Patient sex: M
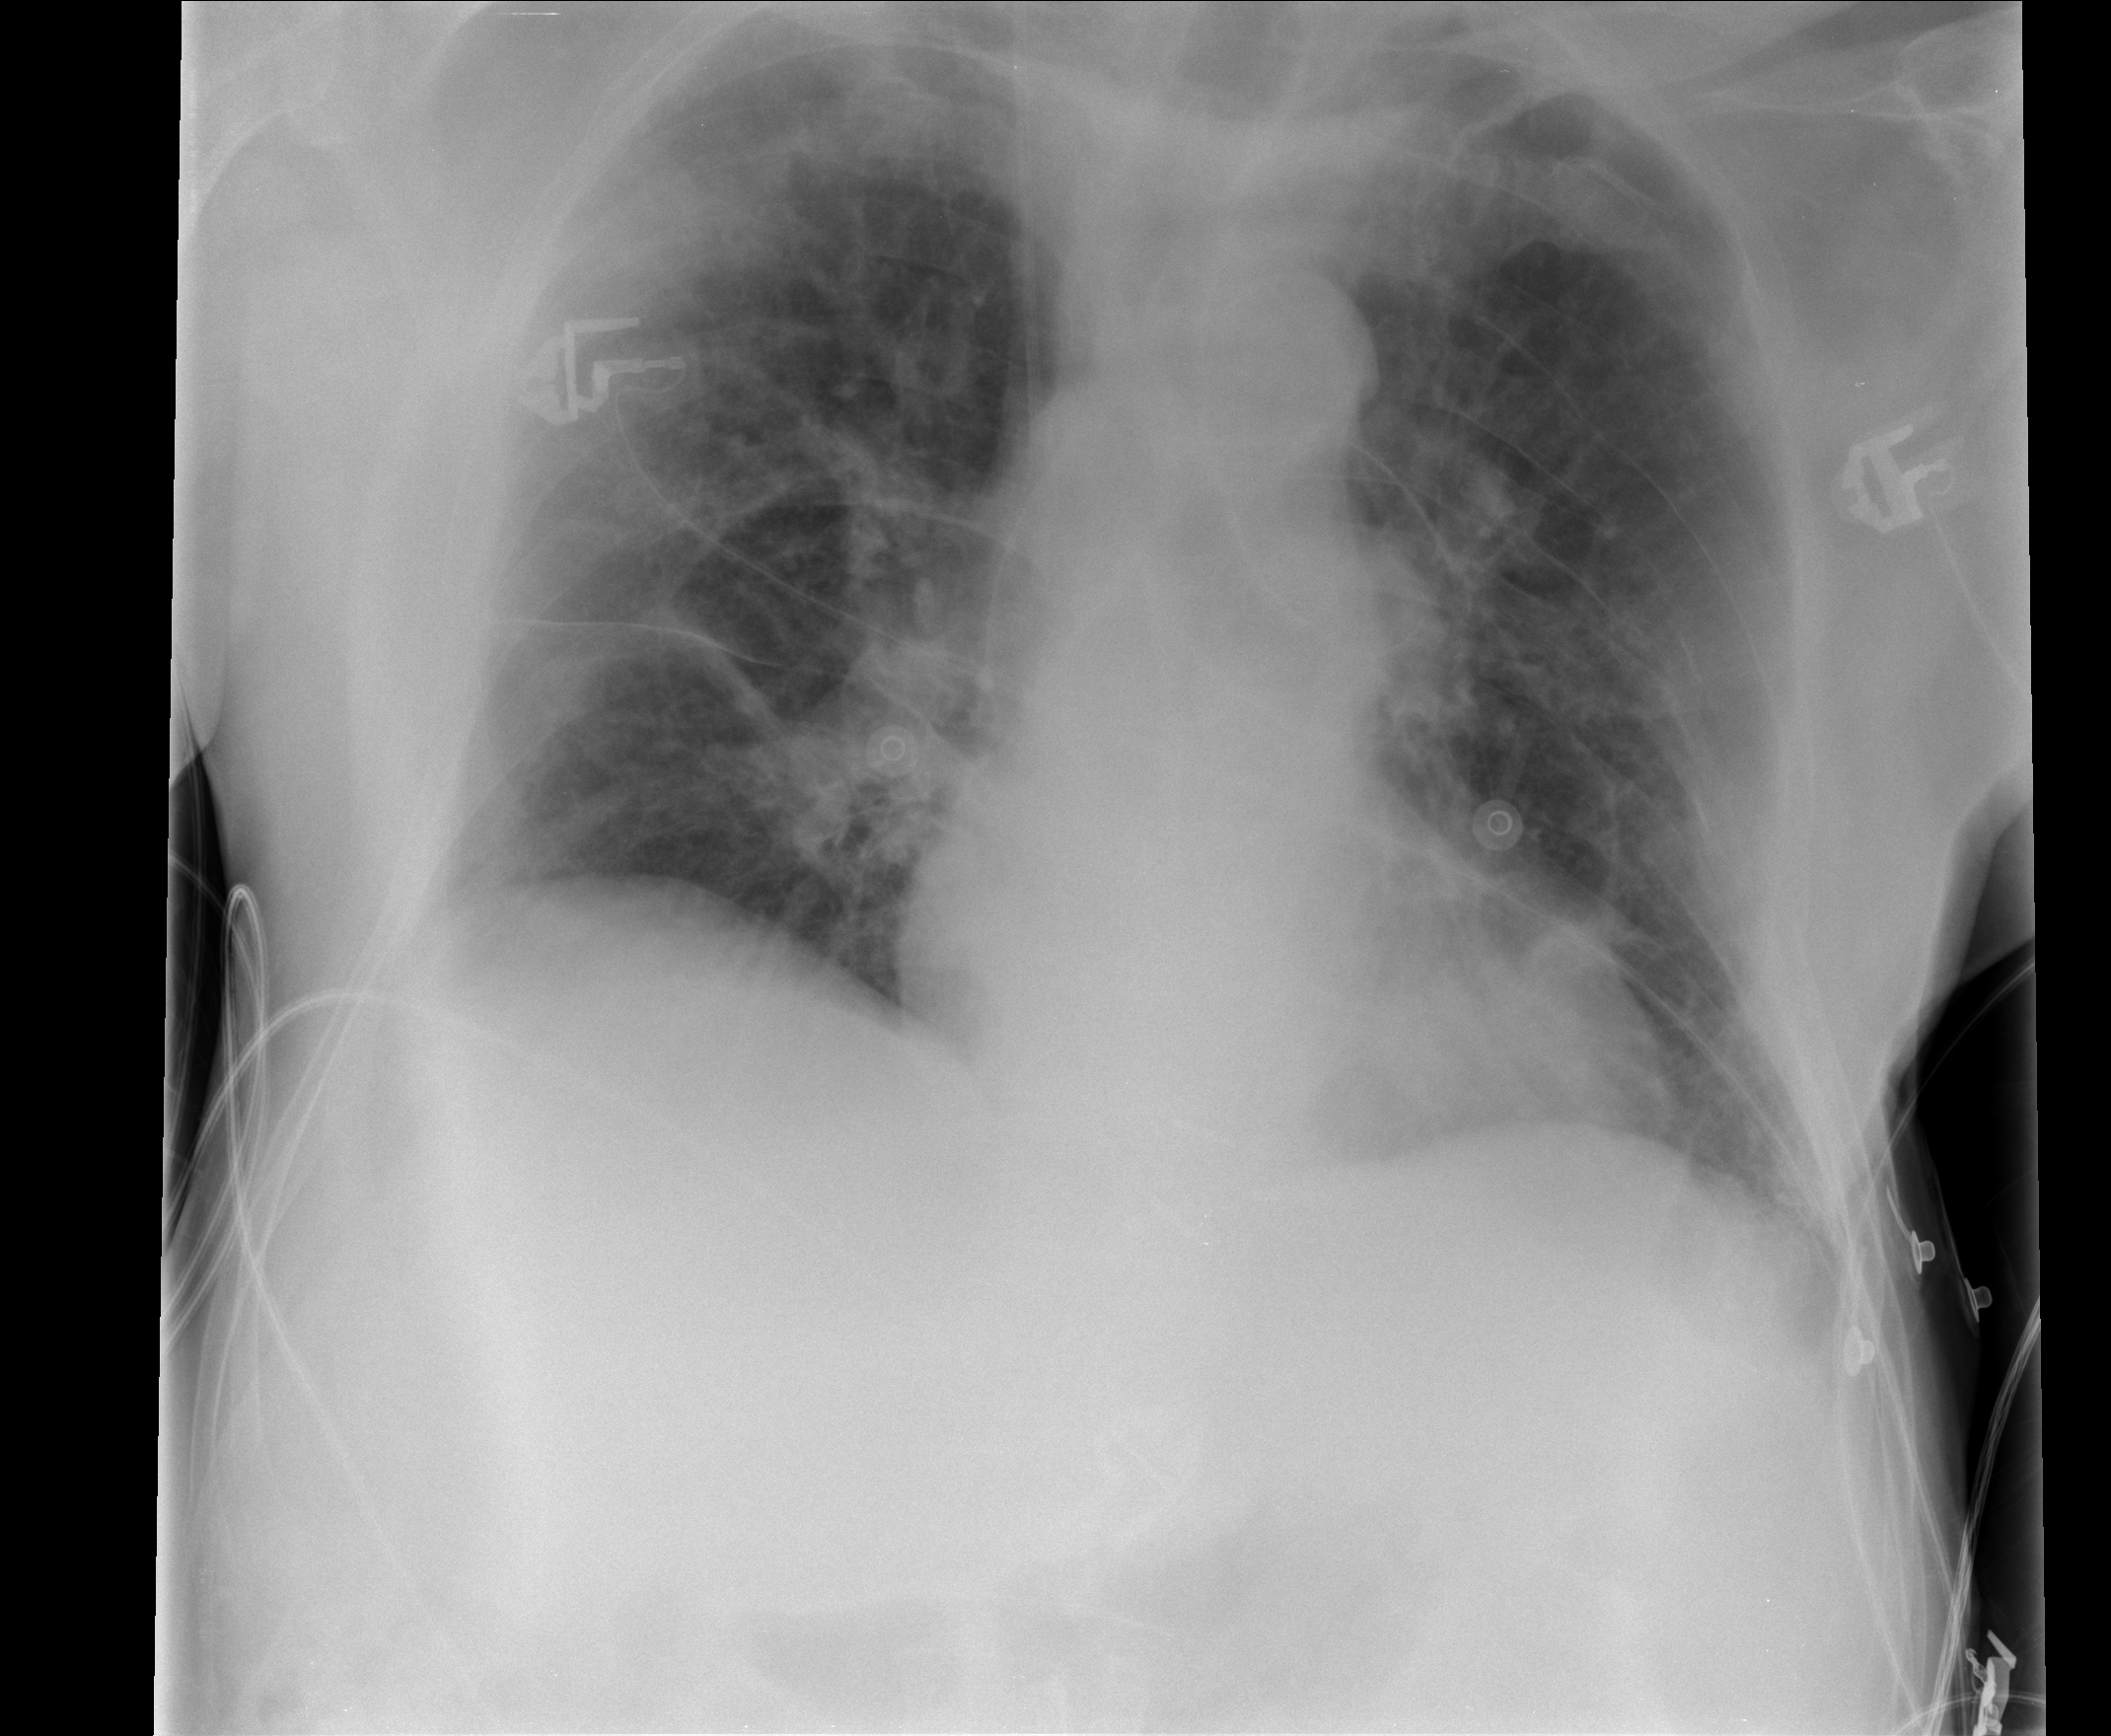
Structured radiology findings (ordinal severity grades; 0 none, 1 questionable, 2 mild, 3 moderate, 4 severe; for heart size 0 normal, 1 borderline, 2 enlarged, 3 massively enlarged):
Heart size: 1
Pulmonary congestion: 2
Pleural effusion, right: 0
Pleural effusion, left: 0
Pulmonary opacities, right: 2
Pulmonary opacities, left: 0
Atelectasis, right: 2
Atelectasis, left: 0